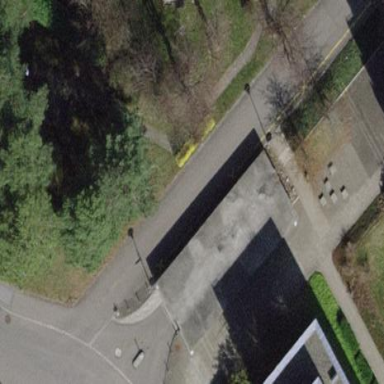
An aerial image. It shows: View of roof of building.